Aerial crown-view tile of a tropical tree (Barro Colorado Island, Panama), acquired 20240611:
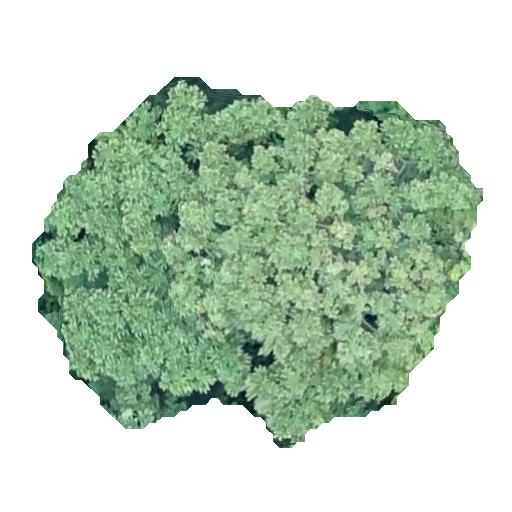
Species: Cecropia insignis
GBIF accepted scientific name: Cecropia insignis
Crown area: 187.137 m²